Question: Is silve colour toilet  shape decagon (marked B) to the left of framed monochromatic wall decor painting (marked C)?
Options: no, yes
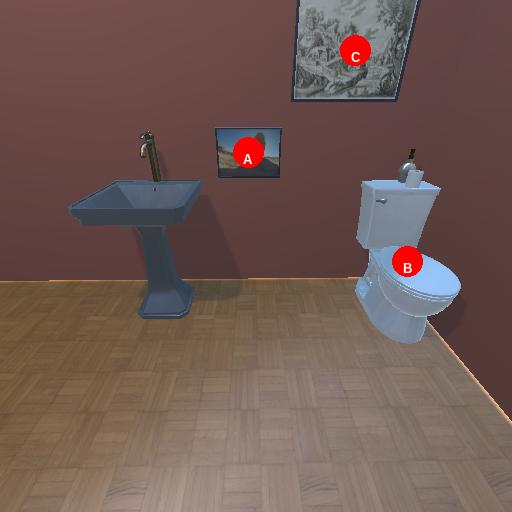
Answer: no